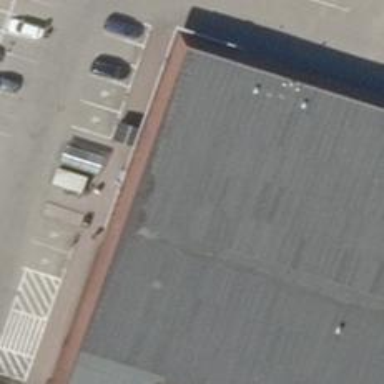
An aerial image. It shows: Supermarket.